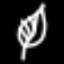
Label: leaf